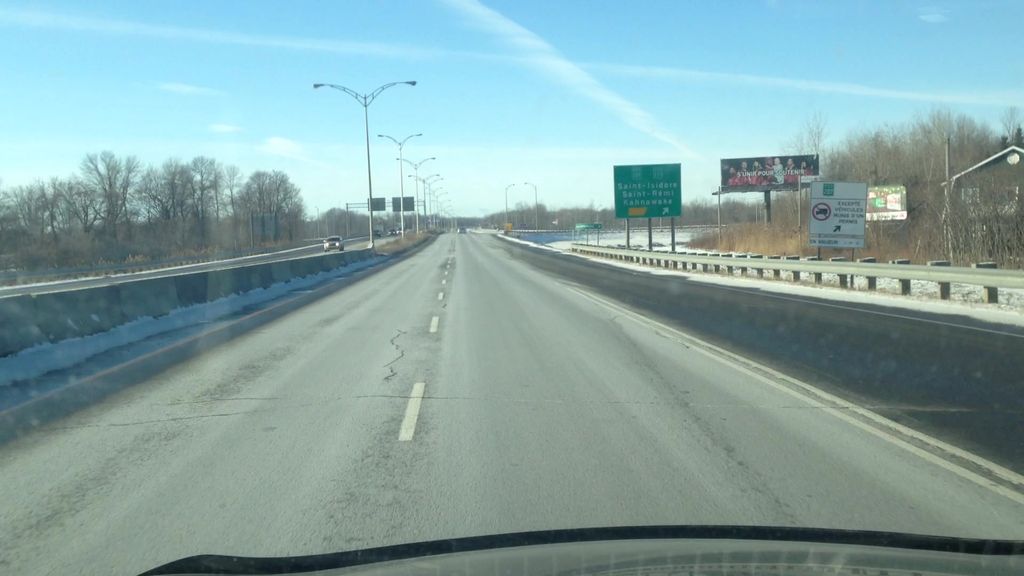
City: montreal